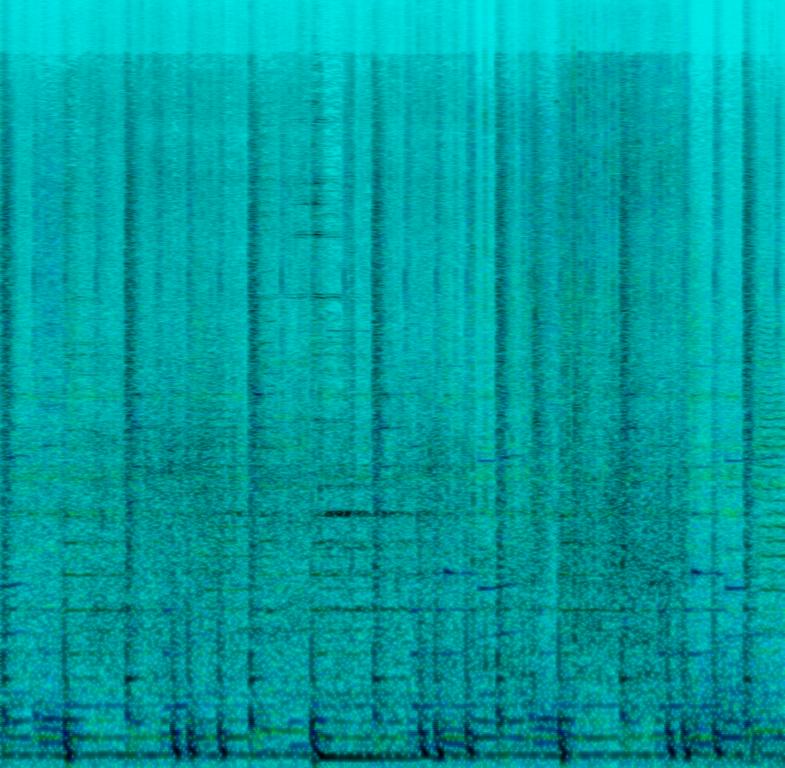
The song is a pop band instrumental groove for an amateur home video recording. The song is medium tempo with a steady drumming rhythm, guitar lead, cowbell percussion, a percussive bass line and grunge keyboard harmony tones. The song is exciting and unimpressive like a background music track for an amateur skater video. The song is a mix of a retro pop instrumental and ambient Street noises.